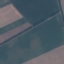
Land use / land cover: AnnualCrop